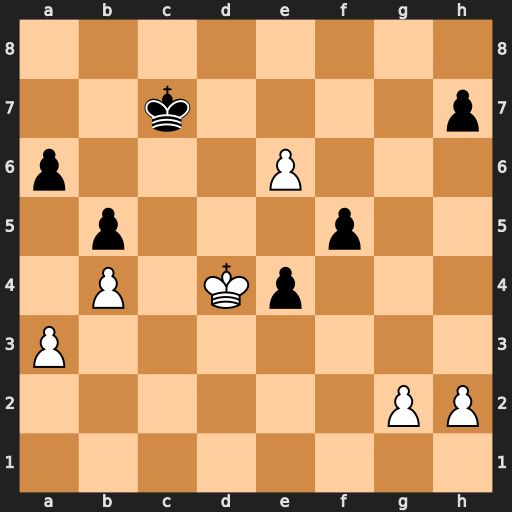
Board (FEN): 8/2k4p/p3P3/1p3p2/1P1Kp3/P7/6PP/8
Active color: w
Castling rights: -
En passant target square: -
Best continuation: g4 fxg4 Kxe4